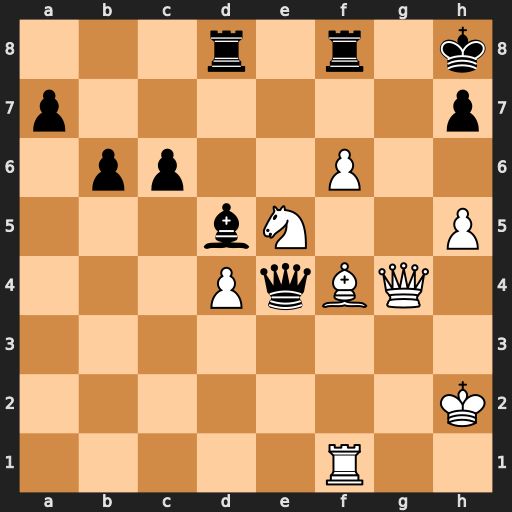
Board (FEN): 3r1r1k/p6p/1pp2P2/3bN2P/3PqBQ1/8/7K/5R2
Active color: w
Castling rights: -
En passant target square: -
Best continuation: Qg7#